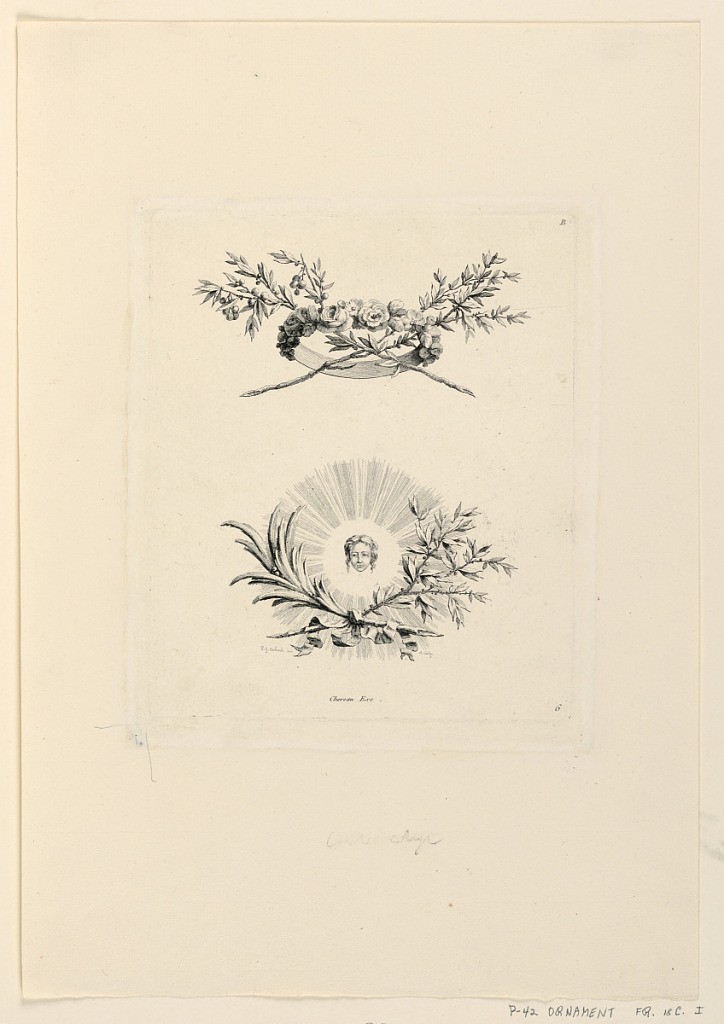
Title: Vignette no. 6, from "IIme Suite de Ciels de Lampes et Fleurons"
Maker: Pierre-Gabriel Berthault, French, 1737–1831
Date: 1770–1780
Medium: Etching on paper
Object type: Print
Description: Two head or tail pieces. Top: a wreath. Nottom: Sub head. Signed.